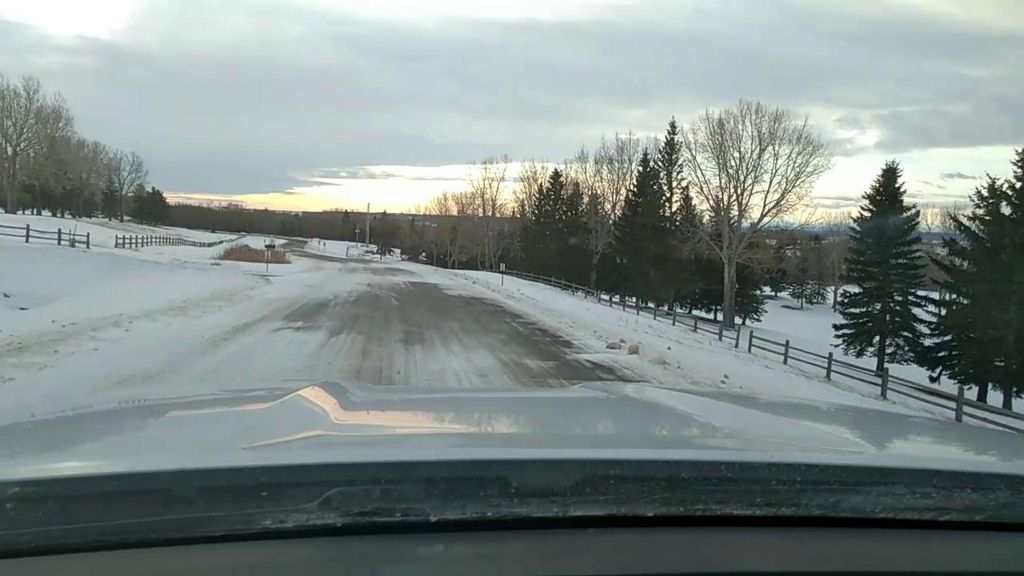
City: calgary